Question: Update 2
I added a weight lookup to the sort function, which increased the performance by about 100% as well as the stability, as the previous sort function didn't consider all types, and as '1 == "1"' the result depends on the initial order of the Array, as @Esailija points out.
The intent of the question is to improve this <URL> of mine, I liked the question and since it got accepted and I felt like there is some performance to squeeze out of the sort function. I asked this question here since I hadn't many clues left where to start.
## Update
I rephrased the complete question, as many people stated I was not specific enough, I did my best to specify what I mean. Also, I rewrote the 'sort' function to better express the intent of the question.
- Let be an () ,where consists of 0 to n s' ()
- - - - - - - - - -
Illustrated in the following example
'''
var x = {
a:"A Property",
x:"24th Property",
obj: {
a: "A Property"
},
prim : 1,
}
x.obj.circ = x;
var y = {
a:"A Property",
x:"24th Property",
obj: {
a: "A Property"
},
prim : 1,
}
y.obj.circ = y;
var z = {};
var a = [x,x,x,null,undefined,1,y,"2",x,z]
var b = [z,x,x,y,undefined,1,null,"2",x,x]
console.log (sort(a),sort(b,a))
'''
Like the above example

Where the resulting array shall fall under the rules.
- 'a''b'
1. Let arrayPrev be sorted by a CompareFunction C.
2. Let arrayCurr be sorted by the same C. Let the result of sorting arrayCur be such, that when accessing an E in arrayCur at Position n, let n e.g be 5 if type of E is Object GetReferencedName(arrayCurr[n]) === GetReferencedName(arrayPrev[n]) if type of E is Primitive GetValue(arrayCurr[n]) === GetValue(arrayPrev[n]) i.e b[n] === a[n] e.g b[5] === a[5] Meaning all Elements should be grouped by type, and in this sorted by value. Where any call to a Function F in C shall be at least implemented before ES5, such that compatibility is given without the need of any shim.
My current approach is to Mark the Objects in to sort them accordingly in and later delete the Marker again. But that seems rather not that efficient.
Heres the current 'sort' function used.
'''
function sort3 (curr,prev) {
var weight = {
"[object Undefined]":6,
"[object Object]":5,
"[object Null]":4,
"[object String]":3,
"[object Number]":2,
"[object Boolean]":1
}
if (prev) { //mark the objects
for (var i = prev.length,j,t;i>0;i--) {
t = typeof (j = prev[i]);
if (j != null && t === "object") {
j._pos = i;
} else if (t !== "object" && t != "undefined" ) break;
}
}
curr.sort (sorter);
if (prev) {
for (var k = prev.length,l,t;k>0;k--) {
t = typeof (l = prev[k]);
if (t === "object" && l != null) {
delete l._pos;
} else if (t !== "object" && t != "undefined" ) break;
}
}
return curr;
function sorter (a,b) {
var tStr = Object.prototype.toString
var types = [tStr.call(a),tStr.call(b)]
var ret = [0,0];
if (types[0] === types[1] && types[0] === "[object Object]") {
if (prev) return a._pos - b._pos
else {
return a === b ? 0 : 1;
}
} else if (types [0] !== types [1]){
return weight[types[0]] - weight[types[1]]
}
return a>b?1:a<b?-1:0;
}
}
'''
<URL>
<URL>
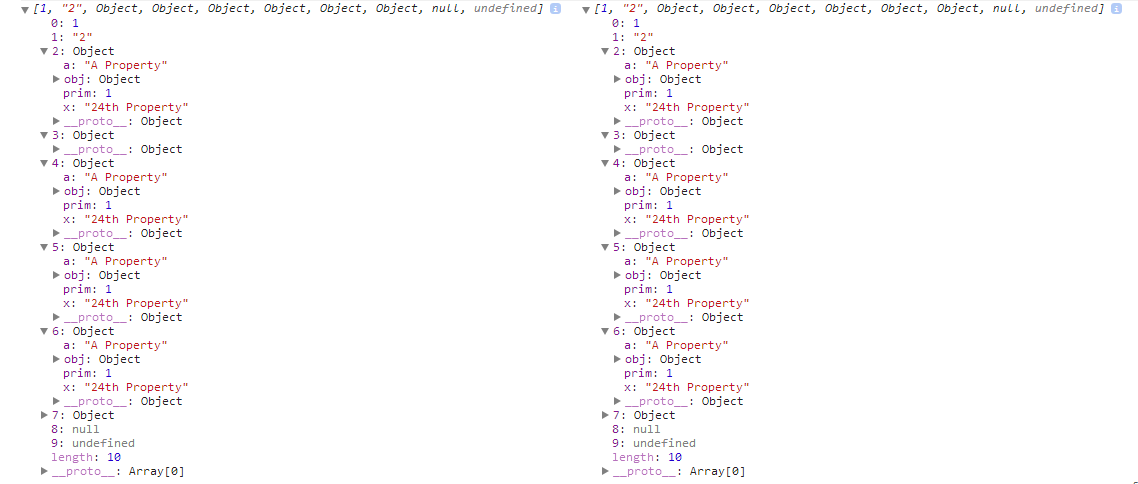
Answer: If you know the arrays contain the same elements (with the same number of repetitions, possibly in a different order), then you can just copy the old array into the new one, like so:
'''
function strangeSort(curr, prev) {
curr.length = 0; // delete the contents of curr
curr.push.apply(curr, prev); // append the contents of prev to curr
}
'''
If you don't know the arrays contain the same elements, it doesn't make sense to do what you're asking.
Judging by the thing you linked, it's likely that you're trying to whether the arrays contain the same elements. In that case, the question you're asking isn't the question you mean to ask, and a sort-based approach may not be what you want at all. Instead, I recommend a count-based algorithm.
1. Compare the lengths of the arrays. If they're different, the arrays do not contain the same elements; return false. If the lengths are equal, continue.
2. Iterate through the first array and associate each element with a count of how many times you've seen it. Now that ES6 Maps exist, a Map is probably the best way to track the counts. If you don't use a Map, it may be necessary or convenient to maintain counts for items of different data types differently. (If you maintain counts for objects by giving them a new property, delete the new properties before you return.)
3. Iterate through the second array. For each element, If no count is recorded for the element, return false. If the count for the element is positive, decrease it by 1. If the count for the element is 0, the element appears more times in the second array than in the first. Return false.
4. Return true.
If step 4 is reached, every item appears at least as many times in the first array as it does in the second. Otherwise, it would have been detected in step 3.1 or 3.3. If any item appeared more times in the first array than in the second, the first array would be bigger, and the algorithm would have returned in step 1. Thus, the arrays must contain the same elements with the same number of repetitions.